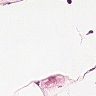
Metastatic tissue present: no